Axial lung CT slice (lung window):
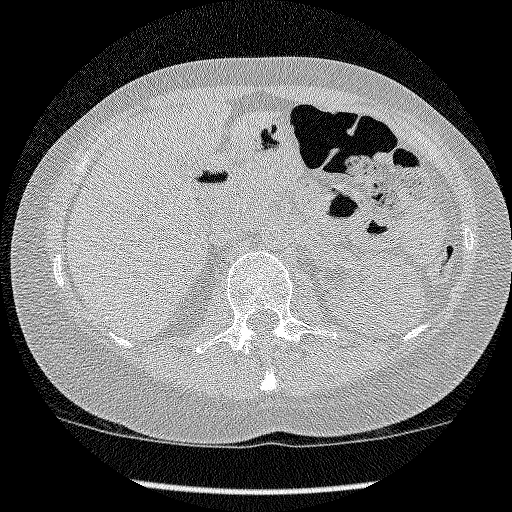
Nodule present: no